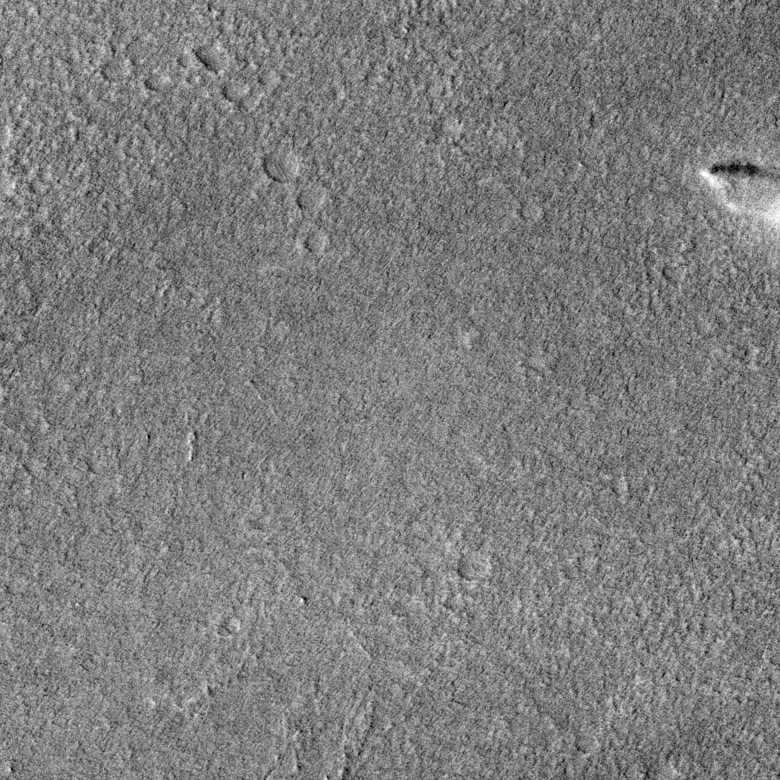
Label: dustdevil